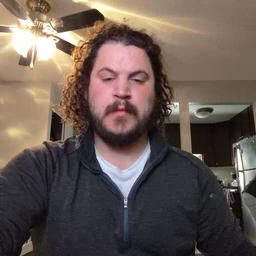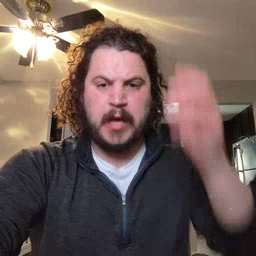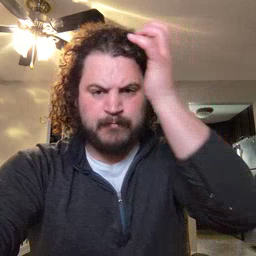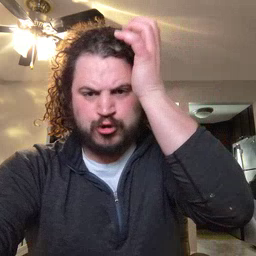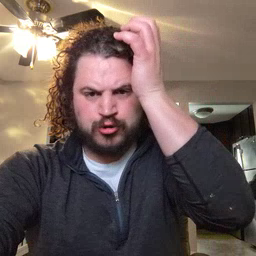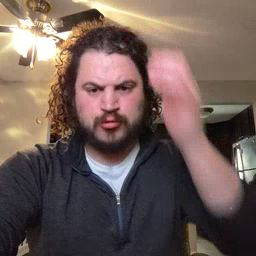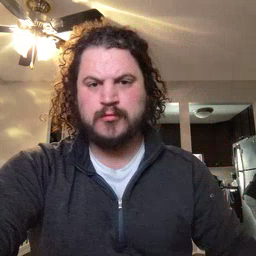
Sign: garbage